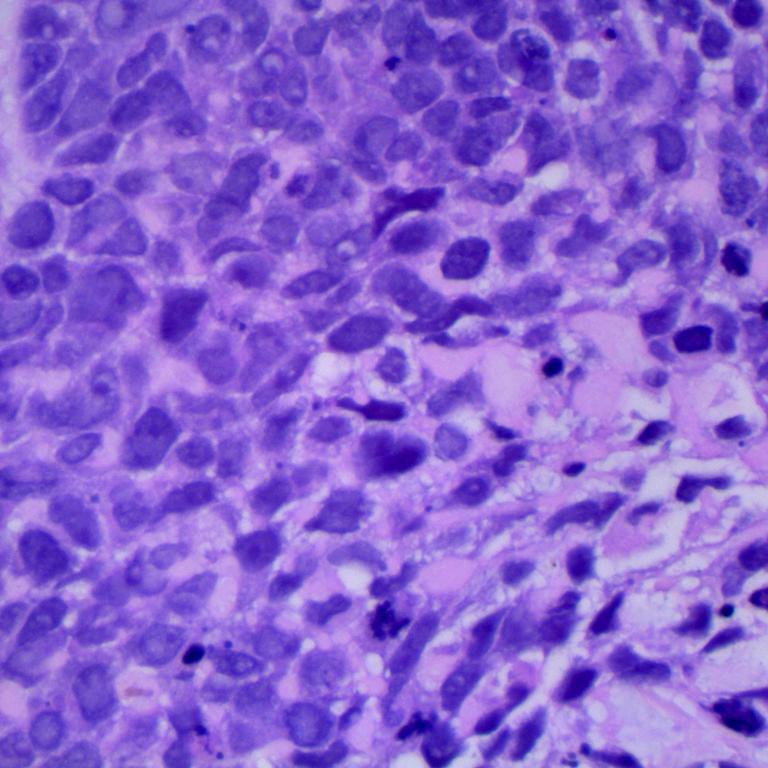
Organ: lung
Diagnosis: squamous carcinomas